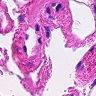
Metastatic tissue present: no